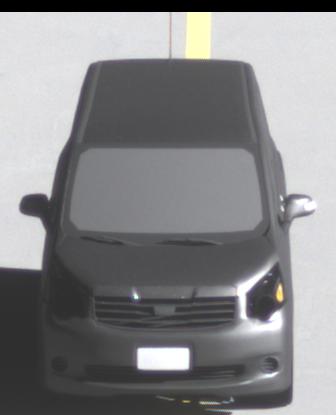
Make: Toyota
Model: Noah
Detailed model: Voxy R70G
Model produced from: 2007
Model produced until: 2013
Doors: 5
Color: gray
Road condition: dry road
Daytime: midday
Contrast: high contrast